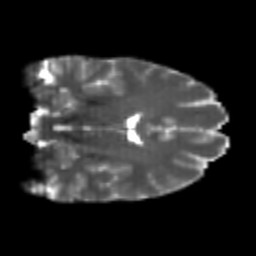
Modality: T2w
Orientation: coronal
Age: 26
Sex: female
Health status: healthy
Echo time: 0.074 s